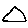
Label: triangle